二年级 · 算术
看图列式计算。

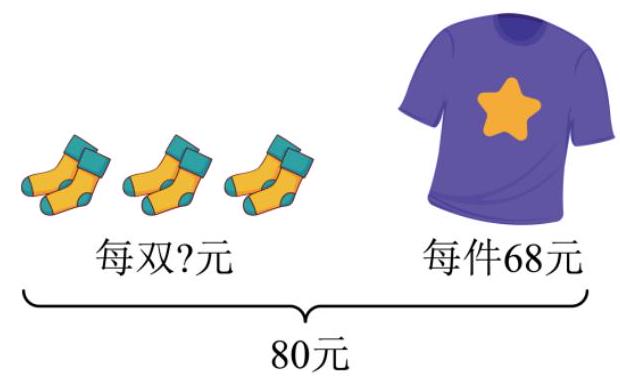
答案: $(80-68) \div 3=4 （$ 元）
解析: $4 \times 8=32$

$32 \div 4=8$

$32 \div 8=4$

【详解】略